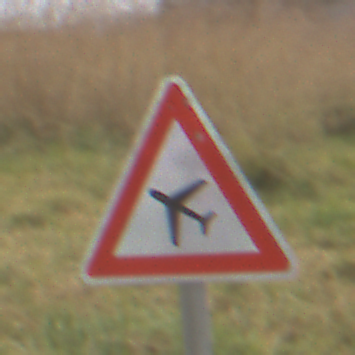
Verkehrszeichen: FlugbetriebRechts
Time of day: MorningAfternoon
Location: Outdoor (Nature)
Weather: Overcast
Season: NotSpecified
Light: Natural